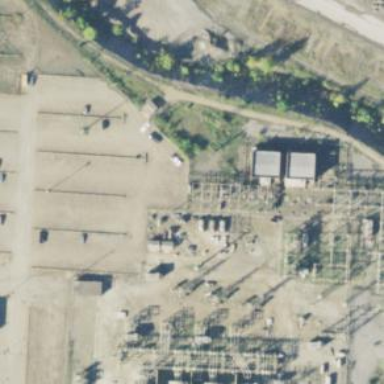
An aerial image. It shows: Industrial power substation enclosed by fence.